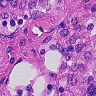
Metastatic tissue present: no